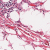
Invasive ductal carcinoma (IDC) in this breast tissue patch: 1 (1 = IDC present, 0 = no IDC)